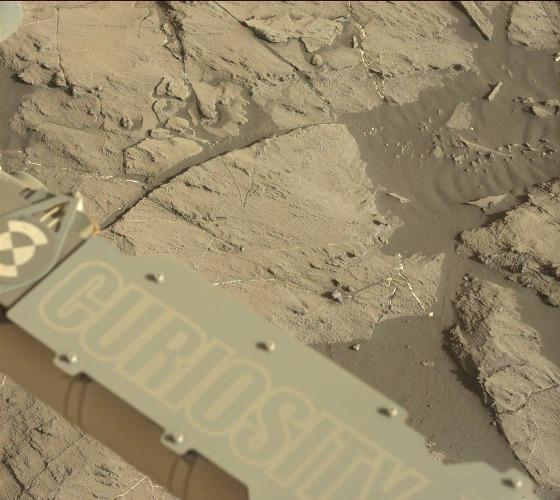
Terrain classes present: Bedrock, Gravel / Sand / Soil, Rock, Shadow, Sky / Distant Mountains